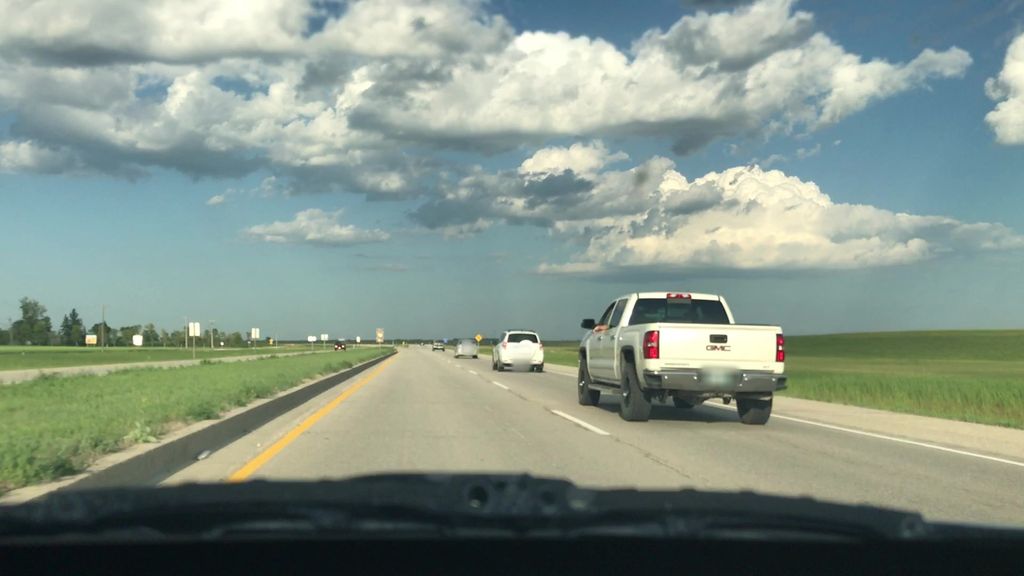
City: winnipeg